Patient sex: M
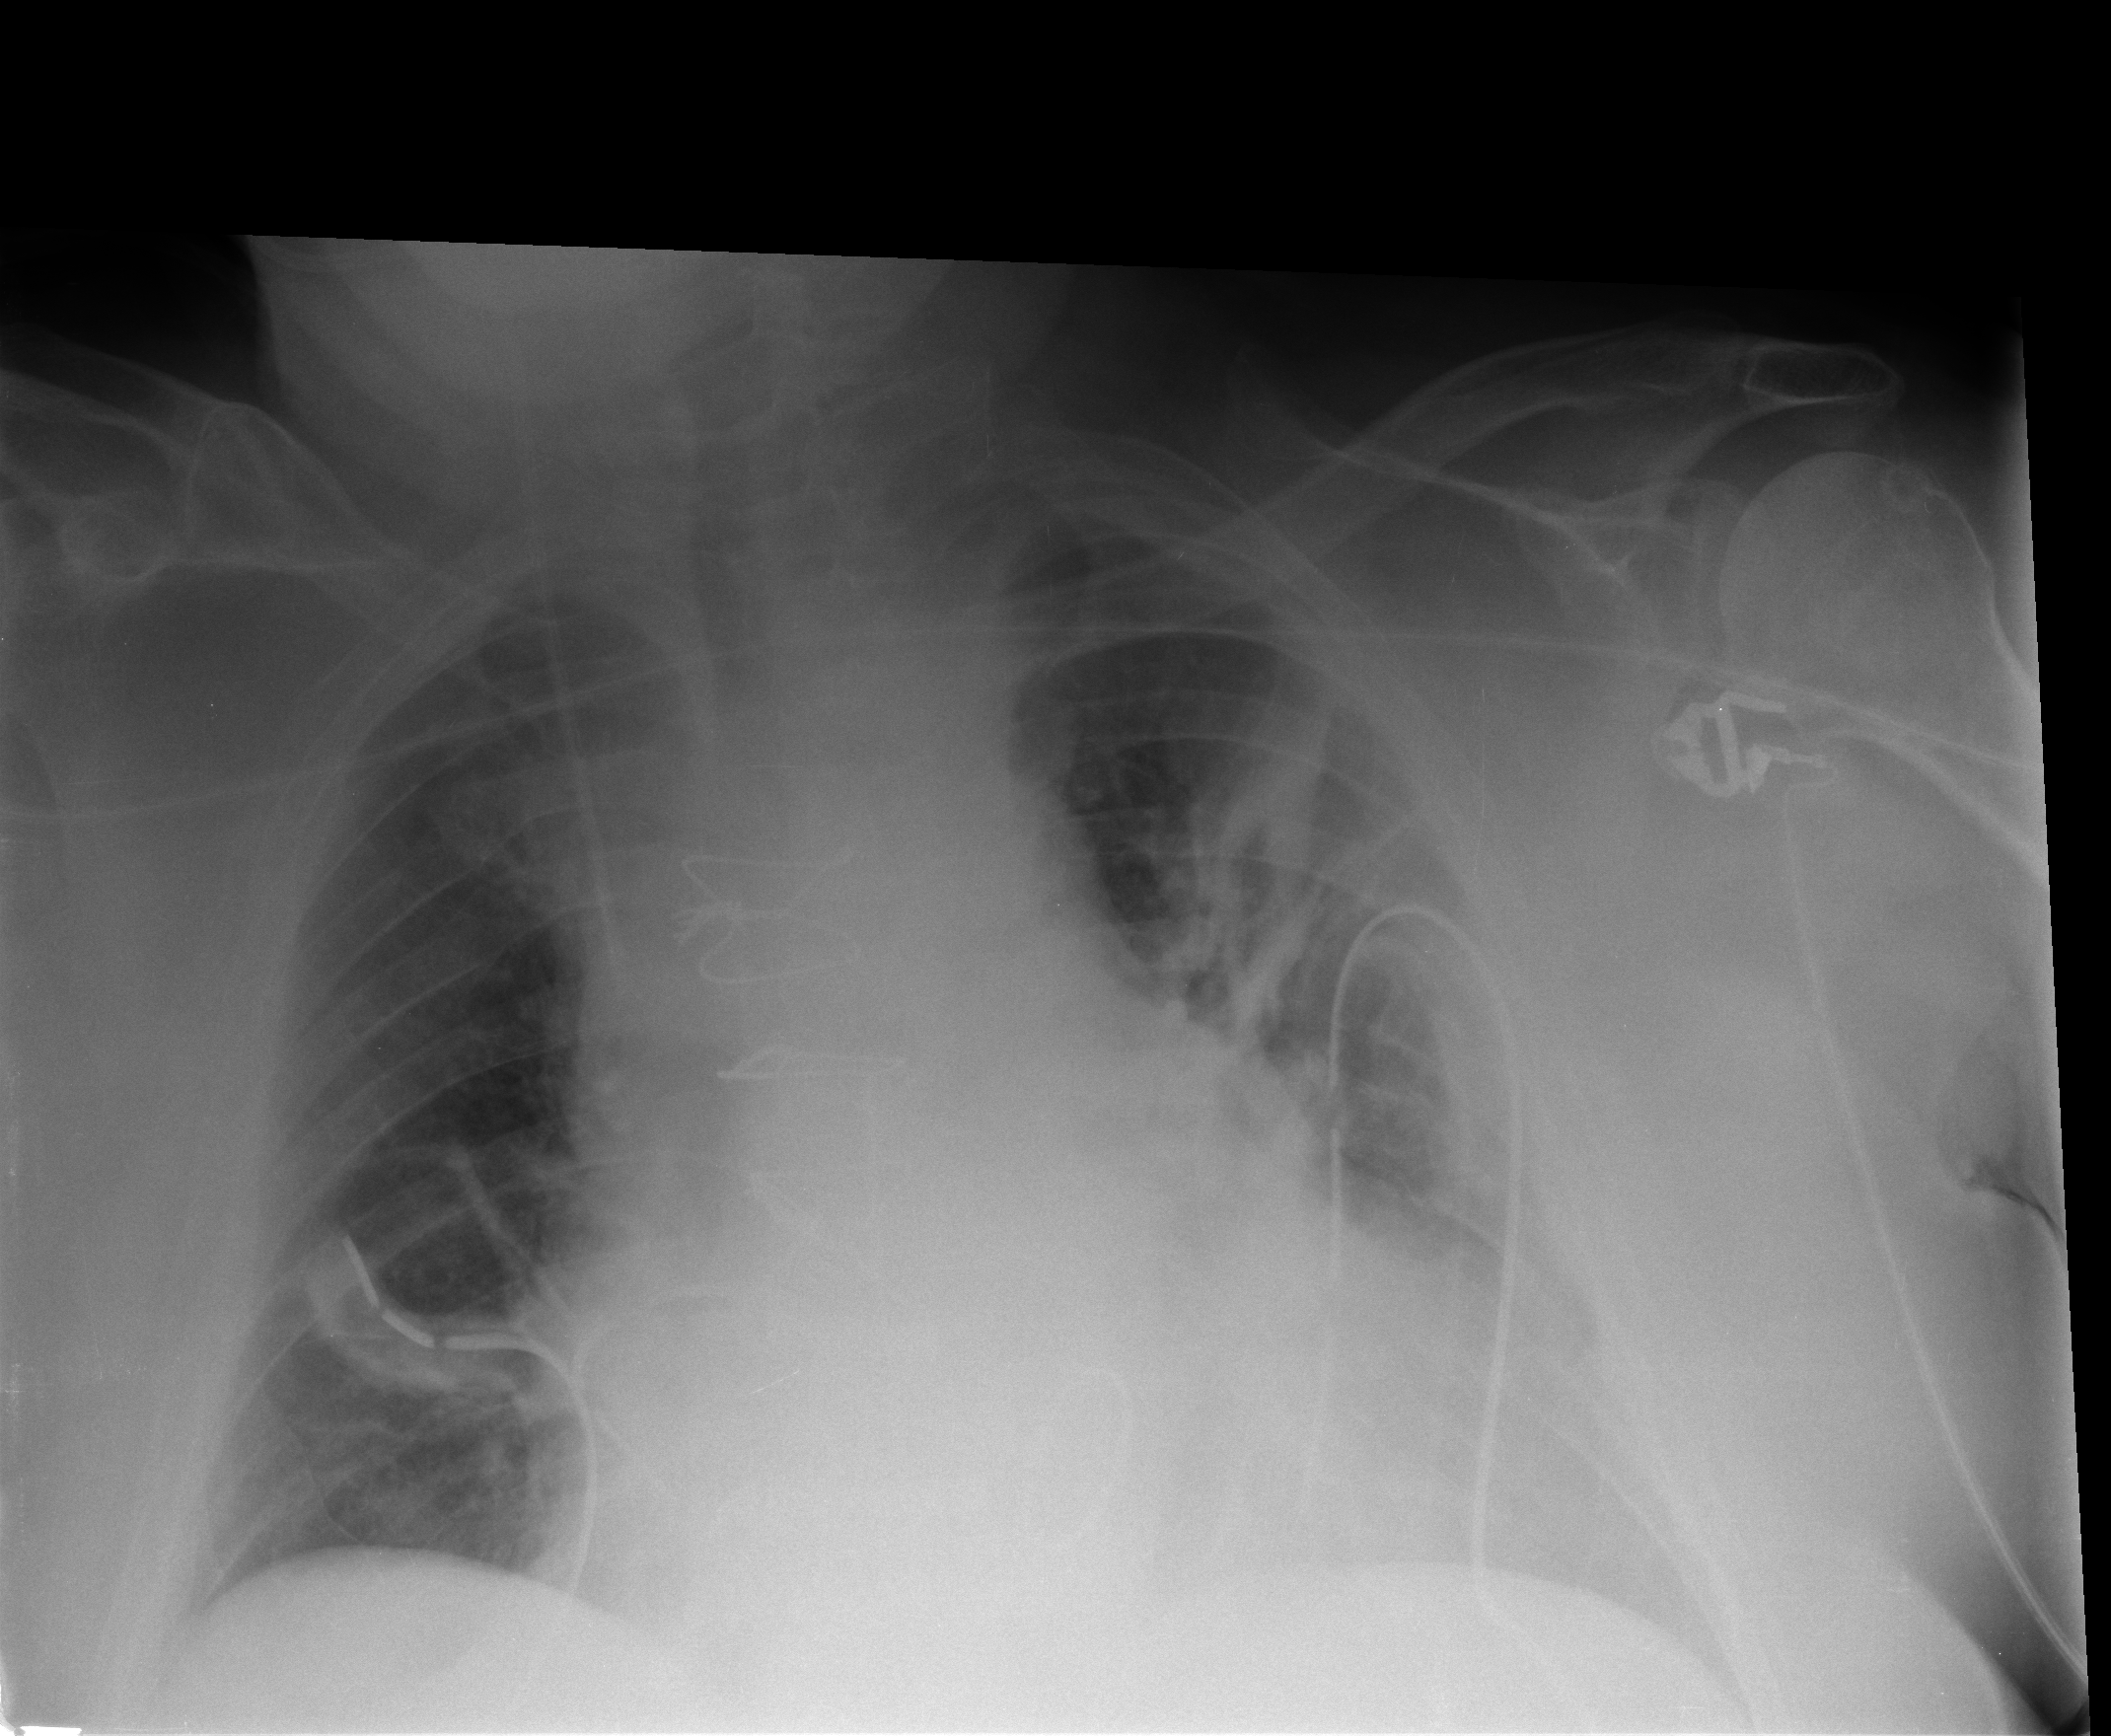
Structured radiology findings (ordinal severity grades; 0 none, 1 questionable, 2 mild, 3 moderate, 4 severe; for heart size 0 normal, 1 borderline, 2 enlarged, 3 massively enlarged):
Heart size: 3
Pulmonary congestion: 2
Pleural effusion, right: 0
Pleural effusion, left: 0
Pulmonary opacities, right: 0
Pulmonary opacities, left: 0
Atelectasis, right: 1
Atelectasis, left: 3